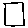
Label: square